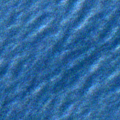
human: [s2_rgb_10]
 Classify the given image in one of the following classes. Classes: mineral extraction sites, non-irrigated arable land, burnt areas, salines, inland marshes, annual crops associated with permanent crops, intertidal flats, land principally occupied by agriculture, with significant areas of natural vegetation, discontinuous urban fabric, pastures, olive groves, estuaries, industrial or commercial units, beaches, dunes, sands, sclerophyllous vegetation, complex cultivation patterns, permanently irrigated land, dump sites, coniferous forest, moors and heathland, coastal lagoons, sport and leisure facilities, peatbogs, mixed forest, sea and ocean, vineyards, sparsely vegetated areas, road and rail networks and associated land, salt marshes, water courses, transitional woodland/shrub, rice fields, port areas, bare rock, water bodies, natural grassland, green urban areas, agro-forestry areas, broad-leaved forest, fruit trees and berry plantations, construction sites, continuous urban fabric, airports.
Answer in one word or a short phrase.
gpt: sea and ocean